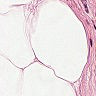
Metastatic tissue present: no